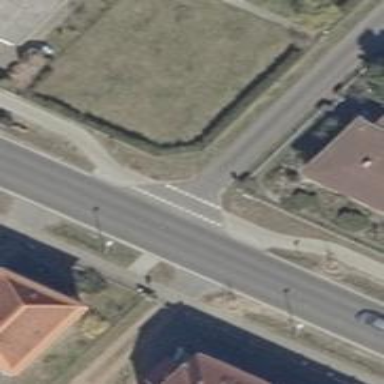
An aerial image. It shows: Footway along the road.